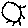
Label: sun